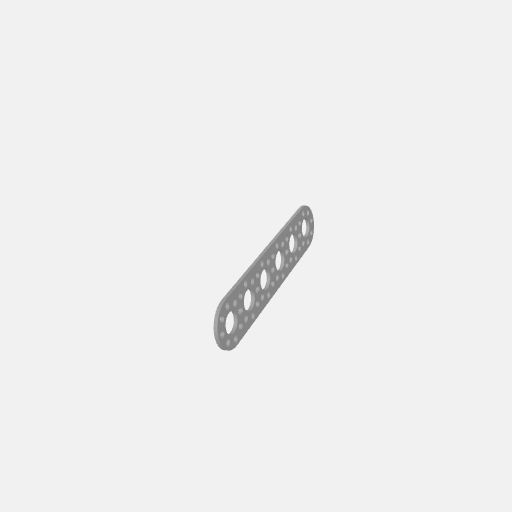
Part: PatternPlateRoundEnd6H